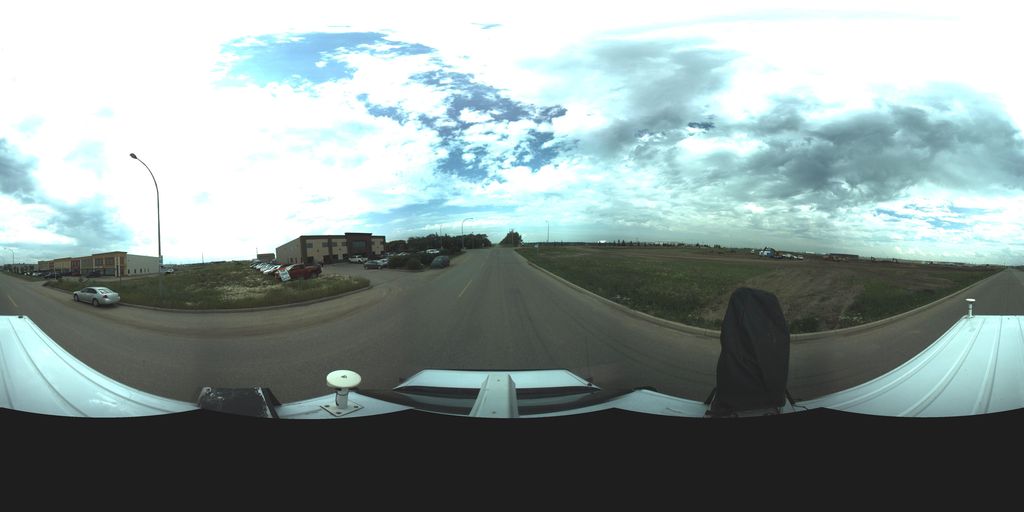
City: saskatoon